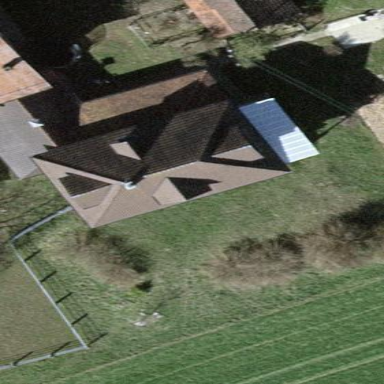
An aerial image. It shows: Farm building with hipped roof shape.